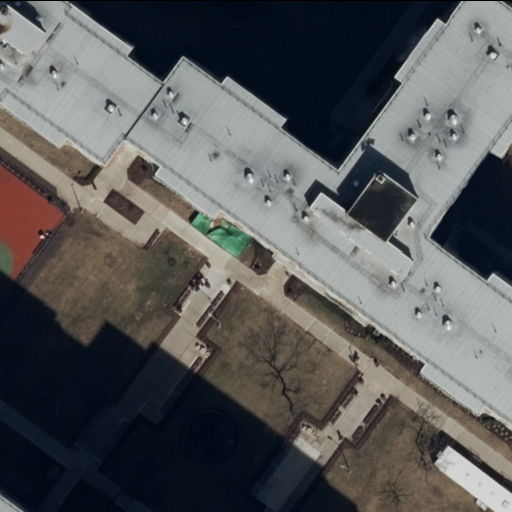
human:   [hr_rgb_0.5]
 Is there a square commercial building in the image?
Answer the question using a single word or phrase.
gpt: no

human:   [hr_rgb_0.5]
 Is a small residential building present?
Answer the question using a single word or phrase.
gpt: no

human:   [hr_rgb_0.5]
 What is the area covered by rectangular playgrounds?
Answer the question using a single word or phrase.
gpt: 225m2

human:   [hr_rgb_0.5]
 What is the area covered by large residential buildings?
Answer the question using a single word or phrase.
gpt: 4712m2

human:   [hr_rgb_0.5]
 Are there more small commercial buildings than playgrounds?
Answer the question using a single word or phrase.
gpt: no

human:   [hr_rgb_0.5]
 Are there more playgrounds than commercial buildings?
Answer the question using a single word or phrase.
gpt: yes

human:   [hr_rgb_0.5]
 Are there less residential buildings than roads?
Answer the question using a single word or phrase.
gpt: yes

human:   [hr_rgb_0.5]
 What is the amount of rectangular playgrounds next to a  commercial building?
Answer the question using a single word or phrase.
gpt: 0

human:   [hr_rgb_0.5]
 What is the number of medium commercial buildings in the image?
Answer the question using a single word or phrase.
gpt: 0

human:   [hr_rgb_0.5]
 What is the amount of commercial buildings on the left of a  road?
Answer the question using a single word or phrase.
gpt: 0

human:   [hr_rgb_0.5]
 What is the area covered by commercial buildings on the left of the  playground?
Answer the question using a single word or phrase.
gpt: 0m2

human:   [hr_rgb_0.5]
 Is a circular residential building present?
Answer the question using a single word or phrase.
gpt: no

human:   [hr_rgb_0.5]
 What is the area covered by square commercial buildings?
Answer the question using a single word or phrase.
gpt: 0m2

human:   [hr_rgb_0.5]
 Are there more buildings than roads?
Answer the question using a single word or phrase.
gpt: no

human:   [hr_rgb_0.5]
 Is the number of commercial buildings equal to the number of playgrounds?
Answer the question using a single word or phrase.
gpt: no

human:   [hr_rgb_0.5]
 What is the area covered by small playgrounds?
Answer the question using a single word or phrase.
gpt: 0m2

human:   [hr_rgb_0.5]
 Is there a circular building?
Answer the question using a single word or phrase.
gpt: no

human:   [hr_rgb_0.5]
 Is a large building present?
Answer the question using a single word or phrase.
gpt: yes

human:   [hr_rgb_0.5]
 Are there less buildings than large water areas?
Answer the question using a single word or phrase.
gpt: no

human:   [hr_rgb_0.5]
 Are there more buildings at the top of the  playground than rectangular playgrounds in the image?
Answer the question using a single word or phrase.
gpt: no

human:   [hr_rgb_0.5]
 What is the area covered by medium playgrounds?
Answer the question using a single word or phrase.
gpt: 225m2

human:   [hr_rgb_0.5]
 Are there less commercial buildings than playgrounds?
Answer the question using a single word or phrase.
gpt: yes

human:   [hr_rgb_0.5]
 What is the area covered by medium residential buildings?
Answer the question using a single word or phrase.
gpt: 0m2

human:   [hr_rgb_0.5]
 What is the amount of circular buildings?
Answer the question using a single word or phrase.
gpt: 0

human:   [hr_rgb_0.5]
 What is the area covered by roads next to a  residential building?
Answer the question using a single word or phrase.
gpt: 0m2

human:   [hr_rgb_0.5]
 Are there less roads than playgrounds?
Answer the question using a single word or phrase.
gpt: no

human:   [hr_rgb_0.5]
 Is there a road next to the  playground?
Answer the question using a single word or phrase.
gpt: yes

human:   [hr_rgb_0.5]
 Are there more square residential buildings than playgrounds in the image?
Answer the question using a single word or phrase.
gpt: no

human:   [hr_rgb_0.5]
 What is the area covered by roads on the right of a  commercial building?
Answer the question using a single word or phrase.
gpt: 0m2

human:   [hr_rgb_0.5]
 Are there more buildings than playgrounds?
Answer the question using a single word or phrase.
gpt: yes

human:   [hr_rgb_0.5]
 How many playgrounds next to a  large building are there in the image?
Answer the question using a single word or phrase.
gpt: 1

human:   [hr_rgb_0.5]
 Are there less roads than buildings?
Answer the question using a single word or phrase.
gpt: no

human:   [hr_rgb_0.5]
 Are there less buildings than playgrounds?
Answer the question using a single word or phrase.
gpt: no

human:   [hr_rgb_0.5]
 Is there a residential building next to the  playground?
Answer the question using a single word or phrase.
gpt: yes

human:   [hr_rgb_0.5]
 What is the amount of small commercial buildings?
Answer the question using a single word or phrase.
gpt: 0

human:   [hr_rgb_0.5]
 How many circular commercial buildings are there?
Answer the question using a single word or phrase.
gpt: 0